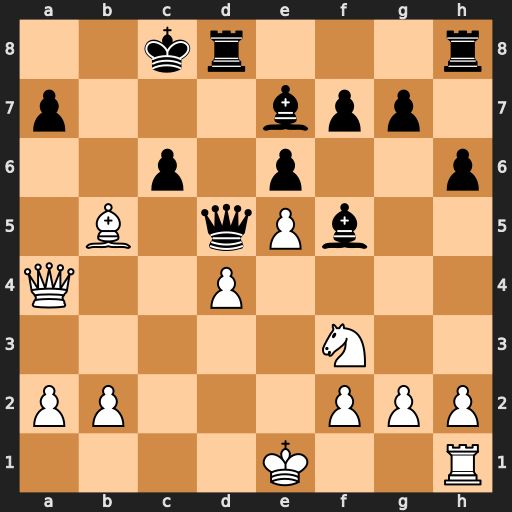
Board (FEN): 2kr3r/p3bpp1/2p1p2p/1B1qPb2/Q2P4/5N2/PP3PPP/4K2R
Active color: w
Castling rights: K
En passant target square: -
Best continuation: Qa6+ Kd7 Qb7+ Ke8 Bxc6+ Qxc6 Qxc6+